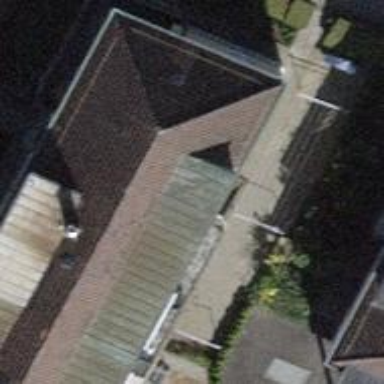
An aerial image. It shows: Hipped roof on apartment building.